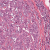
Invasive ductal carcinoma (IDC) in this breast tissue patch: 1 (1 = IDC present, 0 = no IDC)